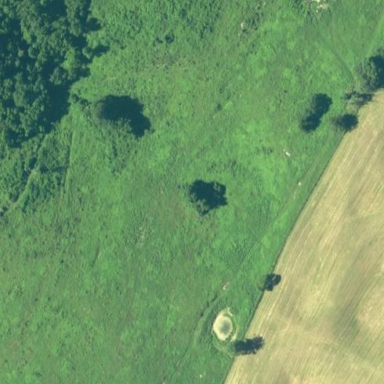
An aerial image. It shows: Beautiful meadow.